Question: Basically I'm making an app that is supposed to record a path and data that someone travels along. I'm having some trouble with accuracy and determining inaccurate reports. Here is an image of the path that my iPhone recorded. The red line is the recorded path, the pink is how I actually walked (apologies for the huge screenshot):

My delegate for recording the data looks like this:
'''
- (void)locationManager:(CLLocationManager *)manager didUpdateToLocation:(CLLocation *)newLocation fromLocation:(CLLocation *)oldLocation
{
if (newLocation.horizontalAccuracy < 0) return;
NSTimeInterval locationAge = -[newLocation.timestamp timeIntervalSinceNow];
// The "> 50.0f" is to hopefully throw out inaccurate points
if (locationAge > 5.0 || [newLocation distanceFromLocation:oldLocation] > 50.0f) return;
[[self locationPoints] addObject:newLocation];
[self updateView];
}
'''
Some advice that I've seen is to use filters to check if the data is appropriate for the projected path. Is this the best way to go?
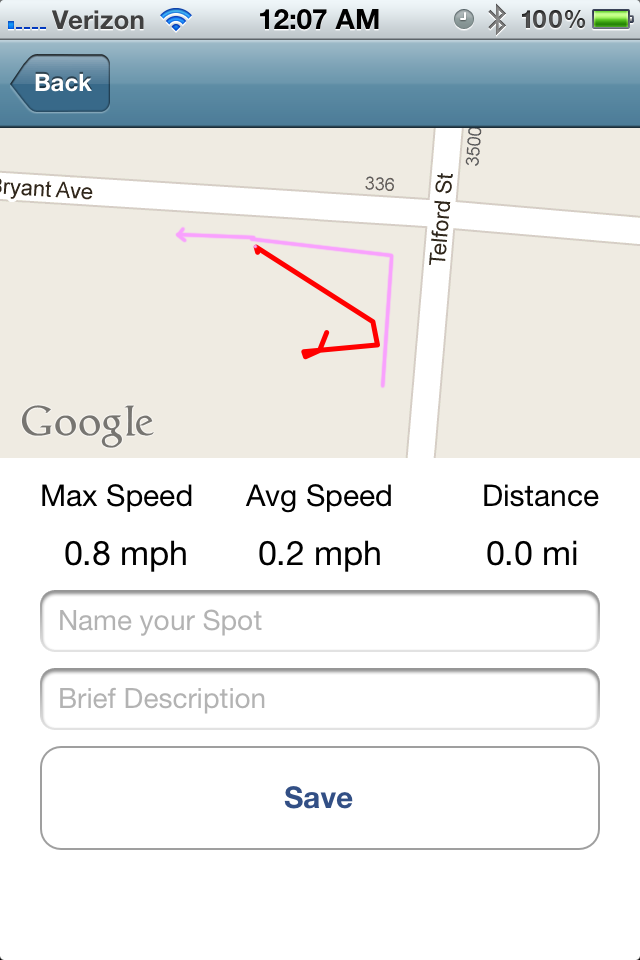
Answer: You could add checking for 'newLocation.horizontalAccuracy':
'''
if ((newLocation.horizontalAccuracy > 0.0) && (newLocation.horizontalAccuracy < 10.0))
'''
Or, for your case:
'''
- (void)locationManager:(CLLocationManager *)manager didUpdateToLocation:(CLLocation *)newLocation fromLocation:(CLLocation *)oldLocation
{
if (newLocation.horizontalAccuracy < 0) return;
NSTimeInterval locationAge = -[newLocation.timestamp timeIntervalSinceNow];
if ((locationAge > 5.0)||(newLocation.horizontalAccuracy < 0.0)||(newLocation.horizontalAccuracy > 10.0)) return;
[[self locationPoints] addObject:newLocation];
[self updateView];
}
'''
This '(locationAge > 5.0)' condition seems weird. Do you really want it? If you keep it in your app will stop updating if device looses proper GPS signal for '>5.0s'.
One more thing: did you remeber to setup your 'locationManager' with:
'''
locationManager.desiredAccuracy=kCLLocationAccuracyBest;
'''
You should also know that this eats up quit a lot of battery, but for testing...